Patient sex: M
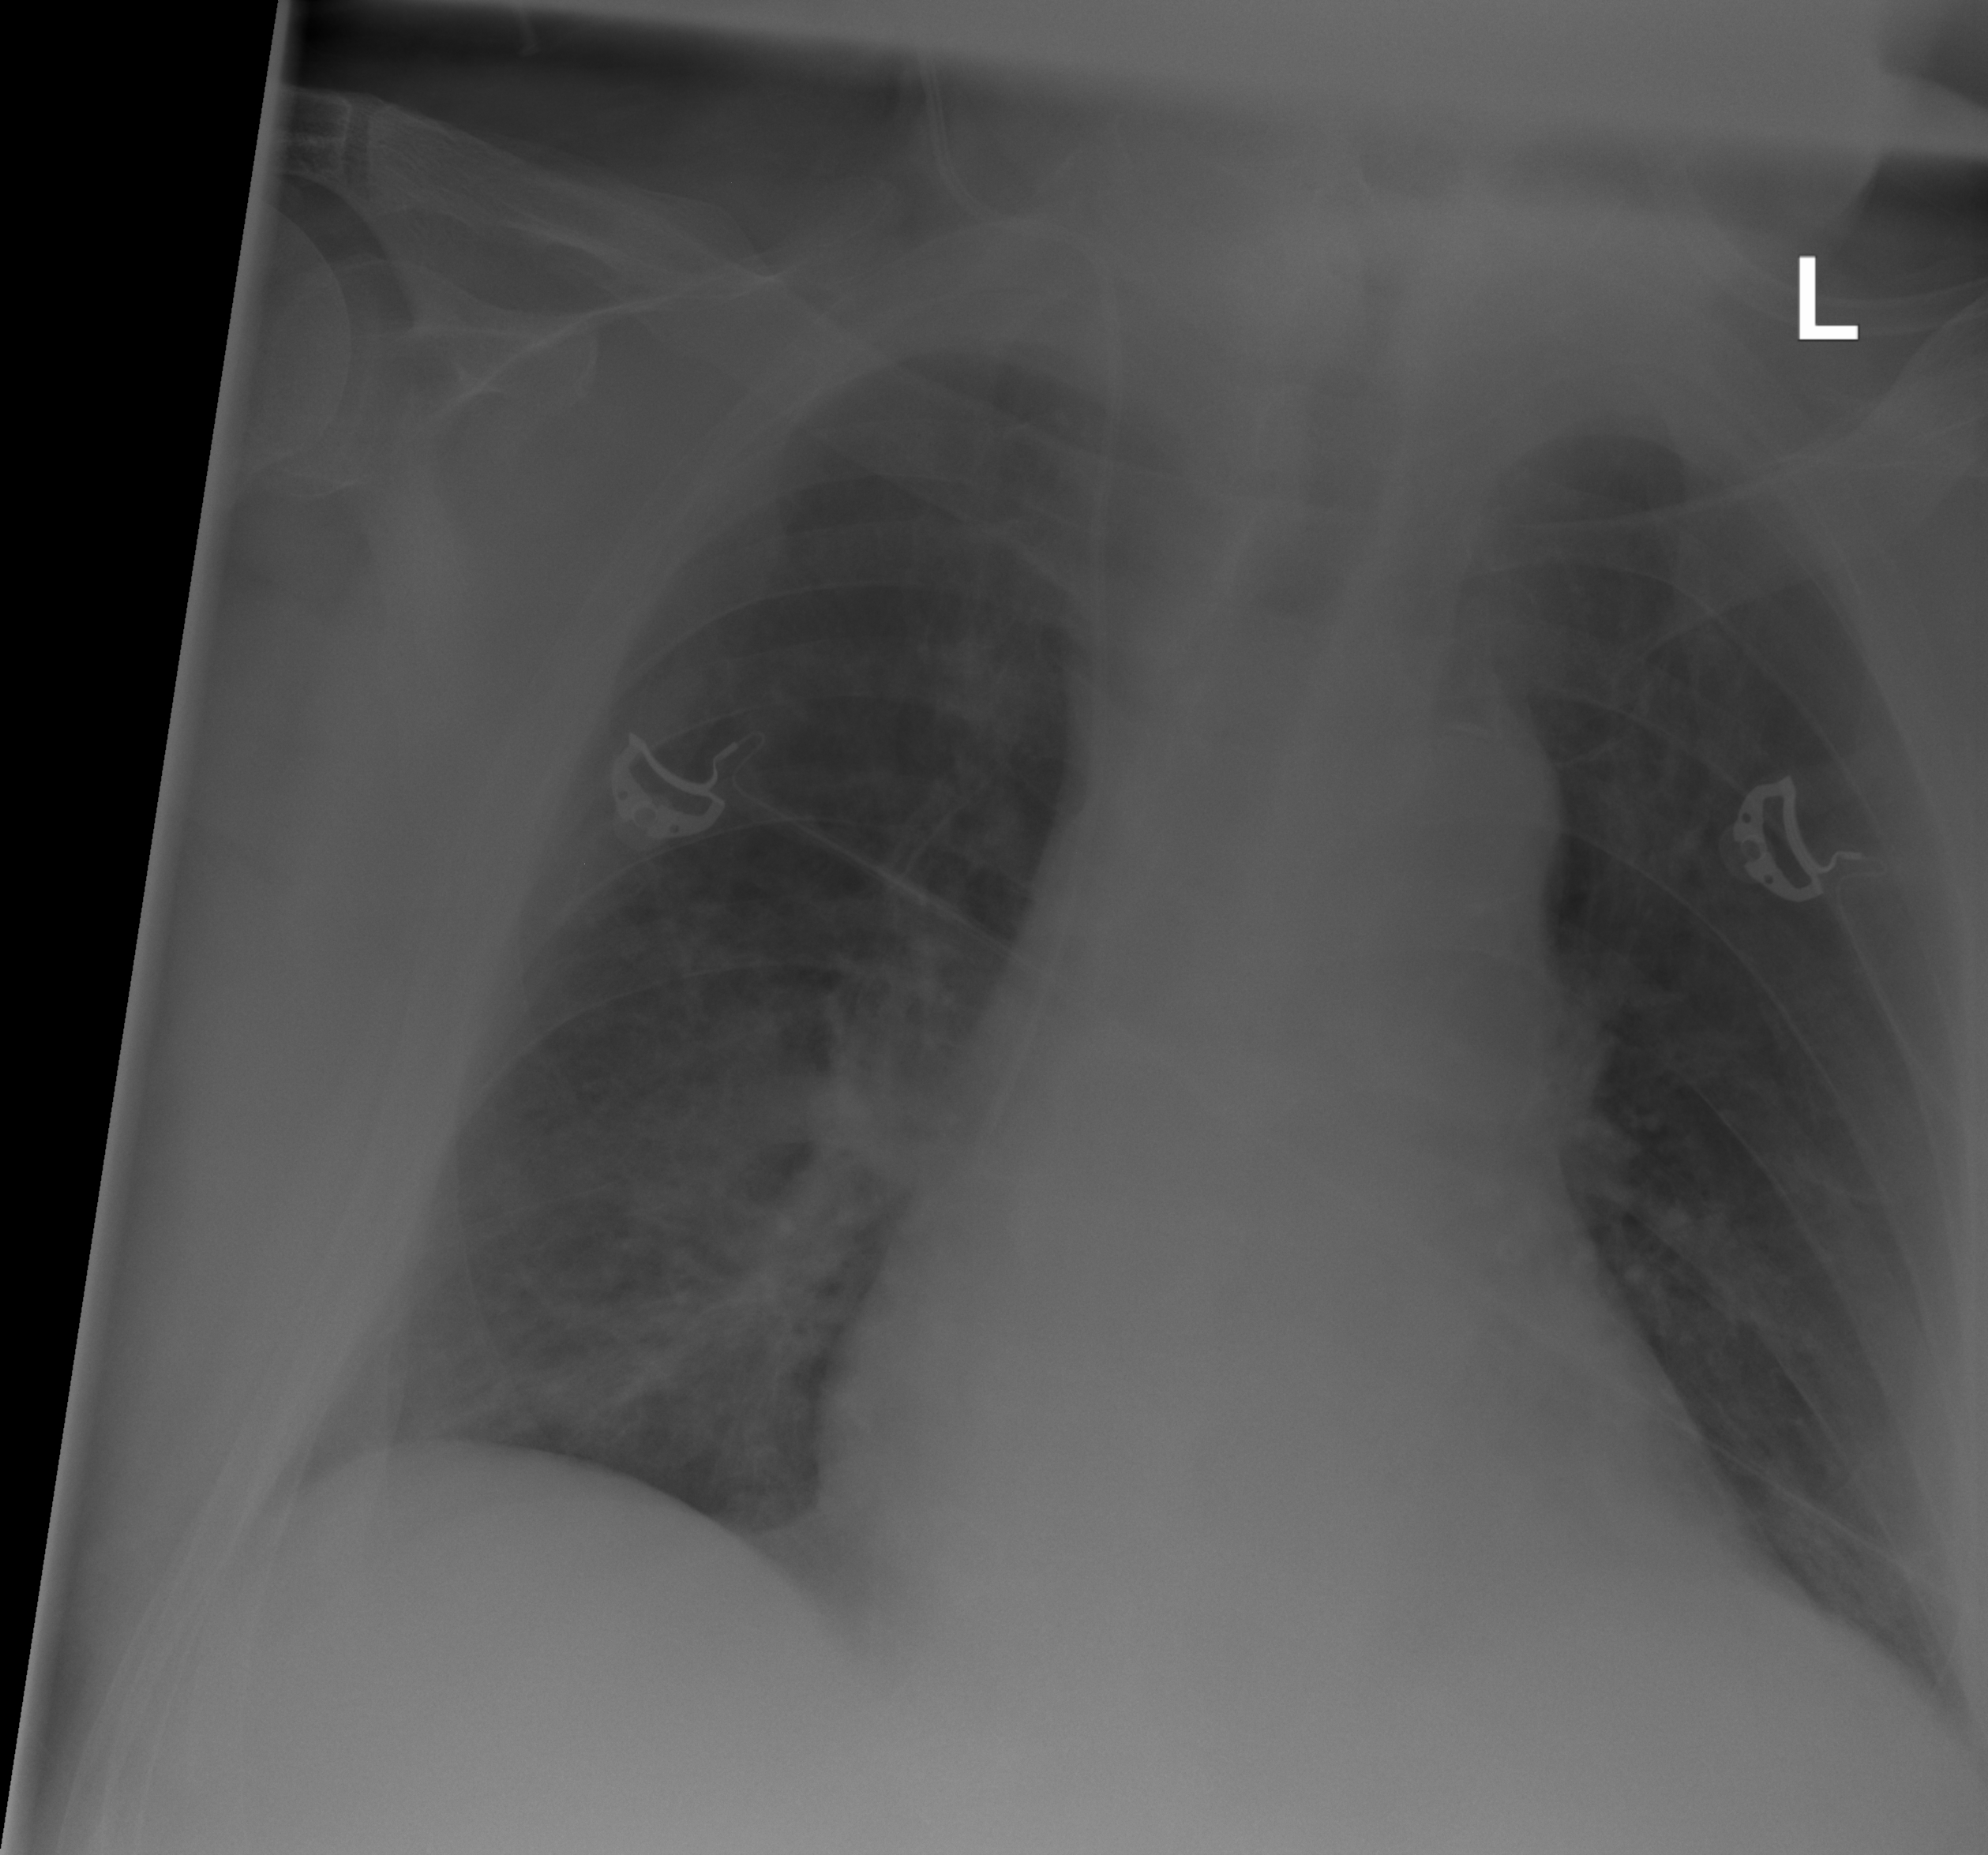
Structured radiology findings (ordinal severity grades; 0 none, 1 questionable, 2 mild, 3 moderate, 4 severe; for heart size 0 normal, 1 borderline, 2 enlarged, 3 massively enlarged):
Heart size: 2
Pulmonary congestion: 2
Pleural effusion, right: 1
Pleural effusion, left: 0
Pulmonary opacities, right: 2
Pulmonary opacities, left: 2
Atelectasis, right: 2
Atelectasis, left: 2